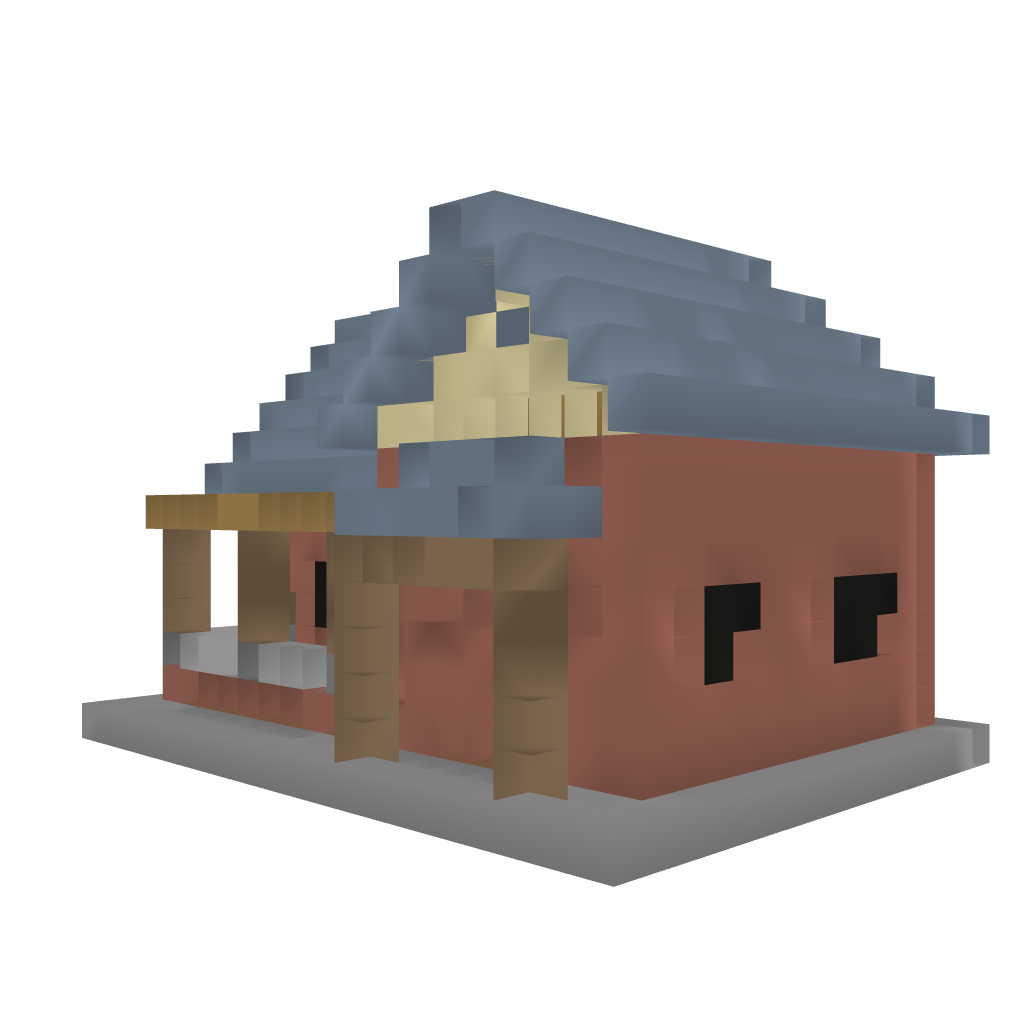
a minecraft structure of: Little brick house